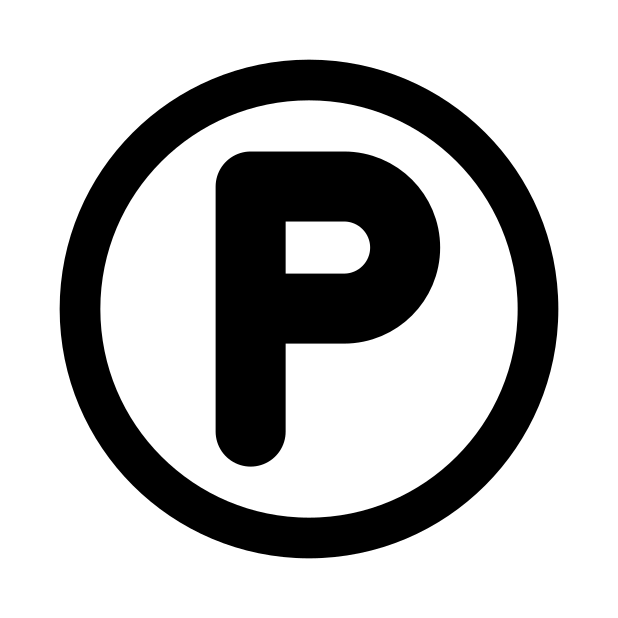
sound recording copyright